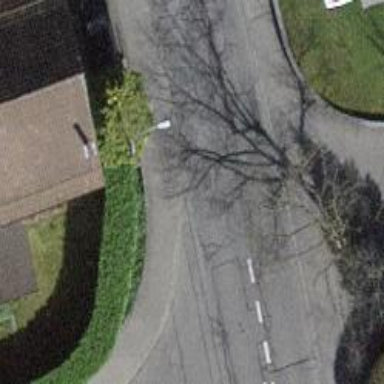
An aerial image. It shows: Uncontrolled zebra crossing on the road.